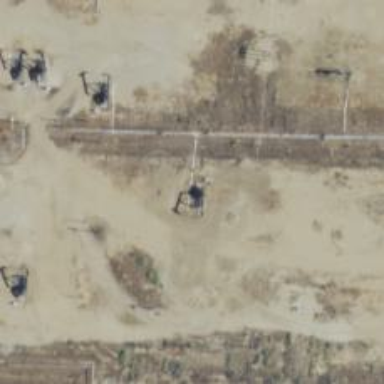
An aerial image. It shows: Petroleum well that is man-made.